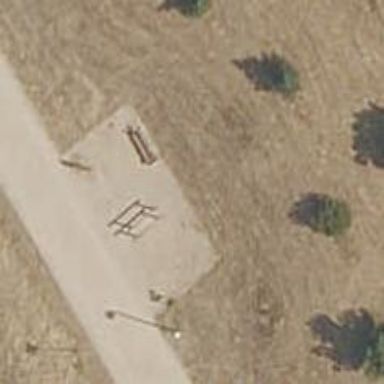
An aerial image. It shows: Fitness station in leisure land.